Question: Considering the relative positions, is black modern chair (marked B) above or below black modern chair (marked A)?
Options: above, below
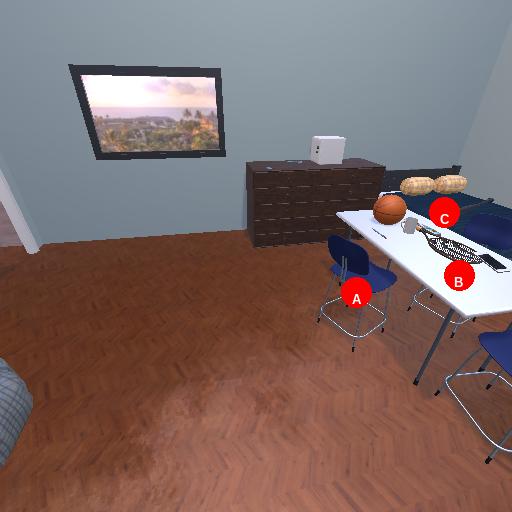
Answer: above